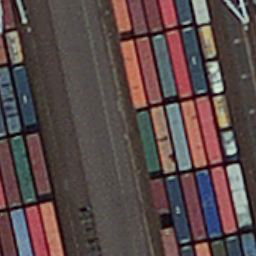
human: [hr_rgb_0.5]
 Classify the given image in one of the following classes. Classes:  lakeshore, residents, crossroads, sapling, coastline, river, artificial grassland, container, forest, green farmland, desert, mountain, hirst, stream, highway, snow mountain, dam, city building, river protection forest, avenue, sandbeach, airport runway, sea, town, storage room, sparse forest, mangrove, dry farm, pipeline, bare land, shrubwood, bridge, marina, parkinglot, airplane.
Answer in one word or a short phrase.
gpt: container